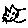
Label: cat